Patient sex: M
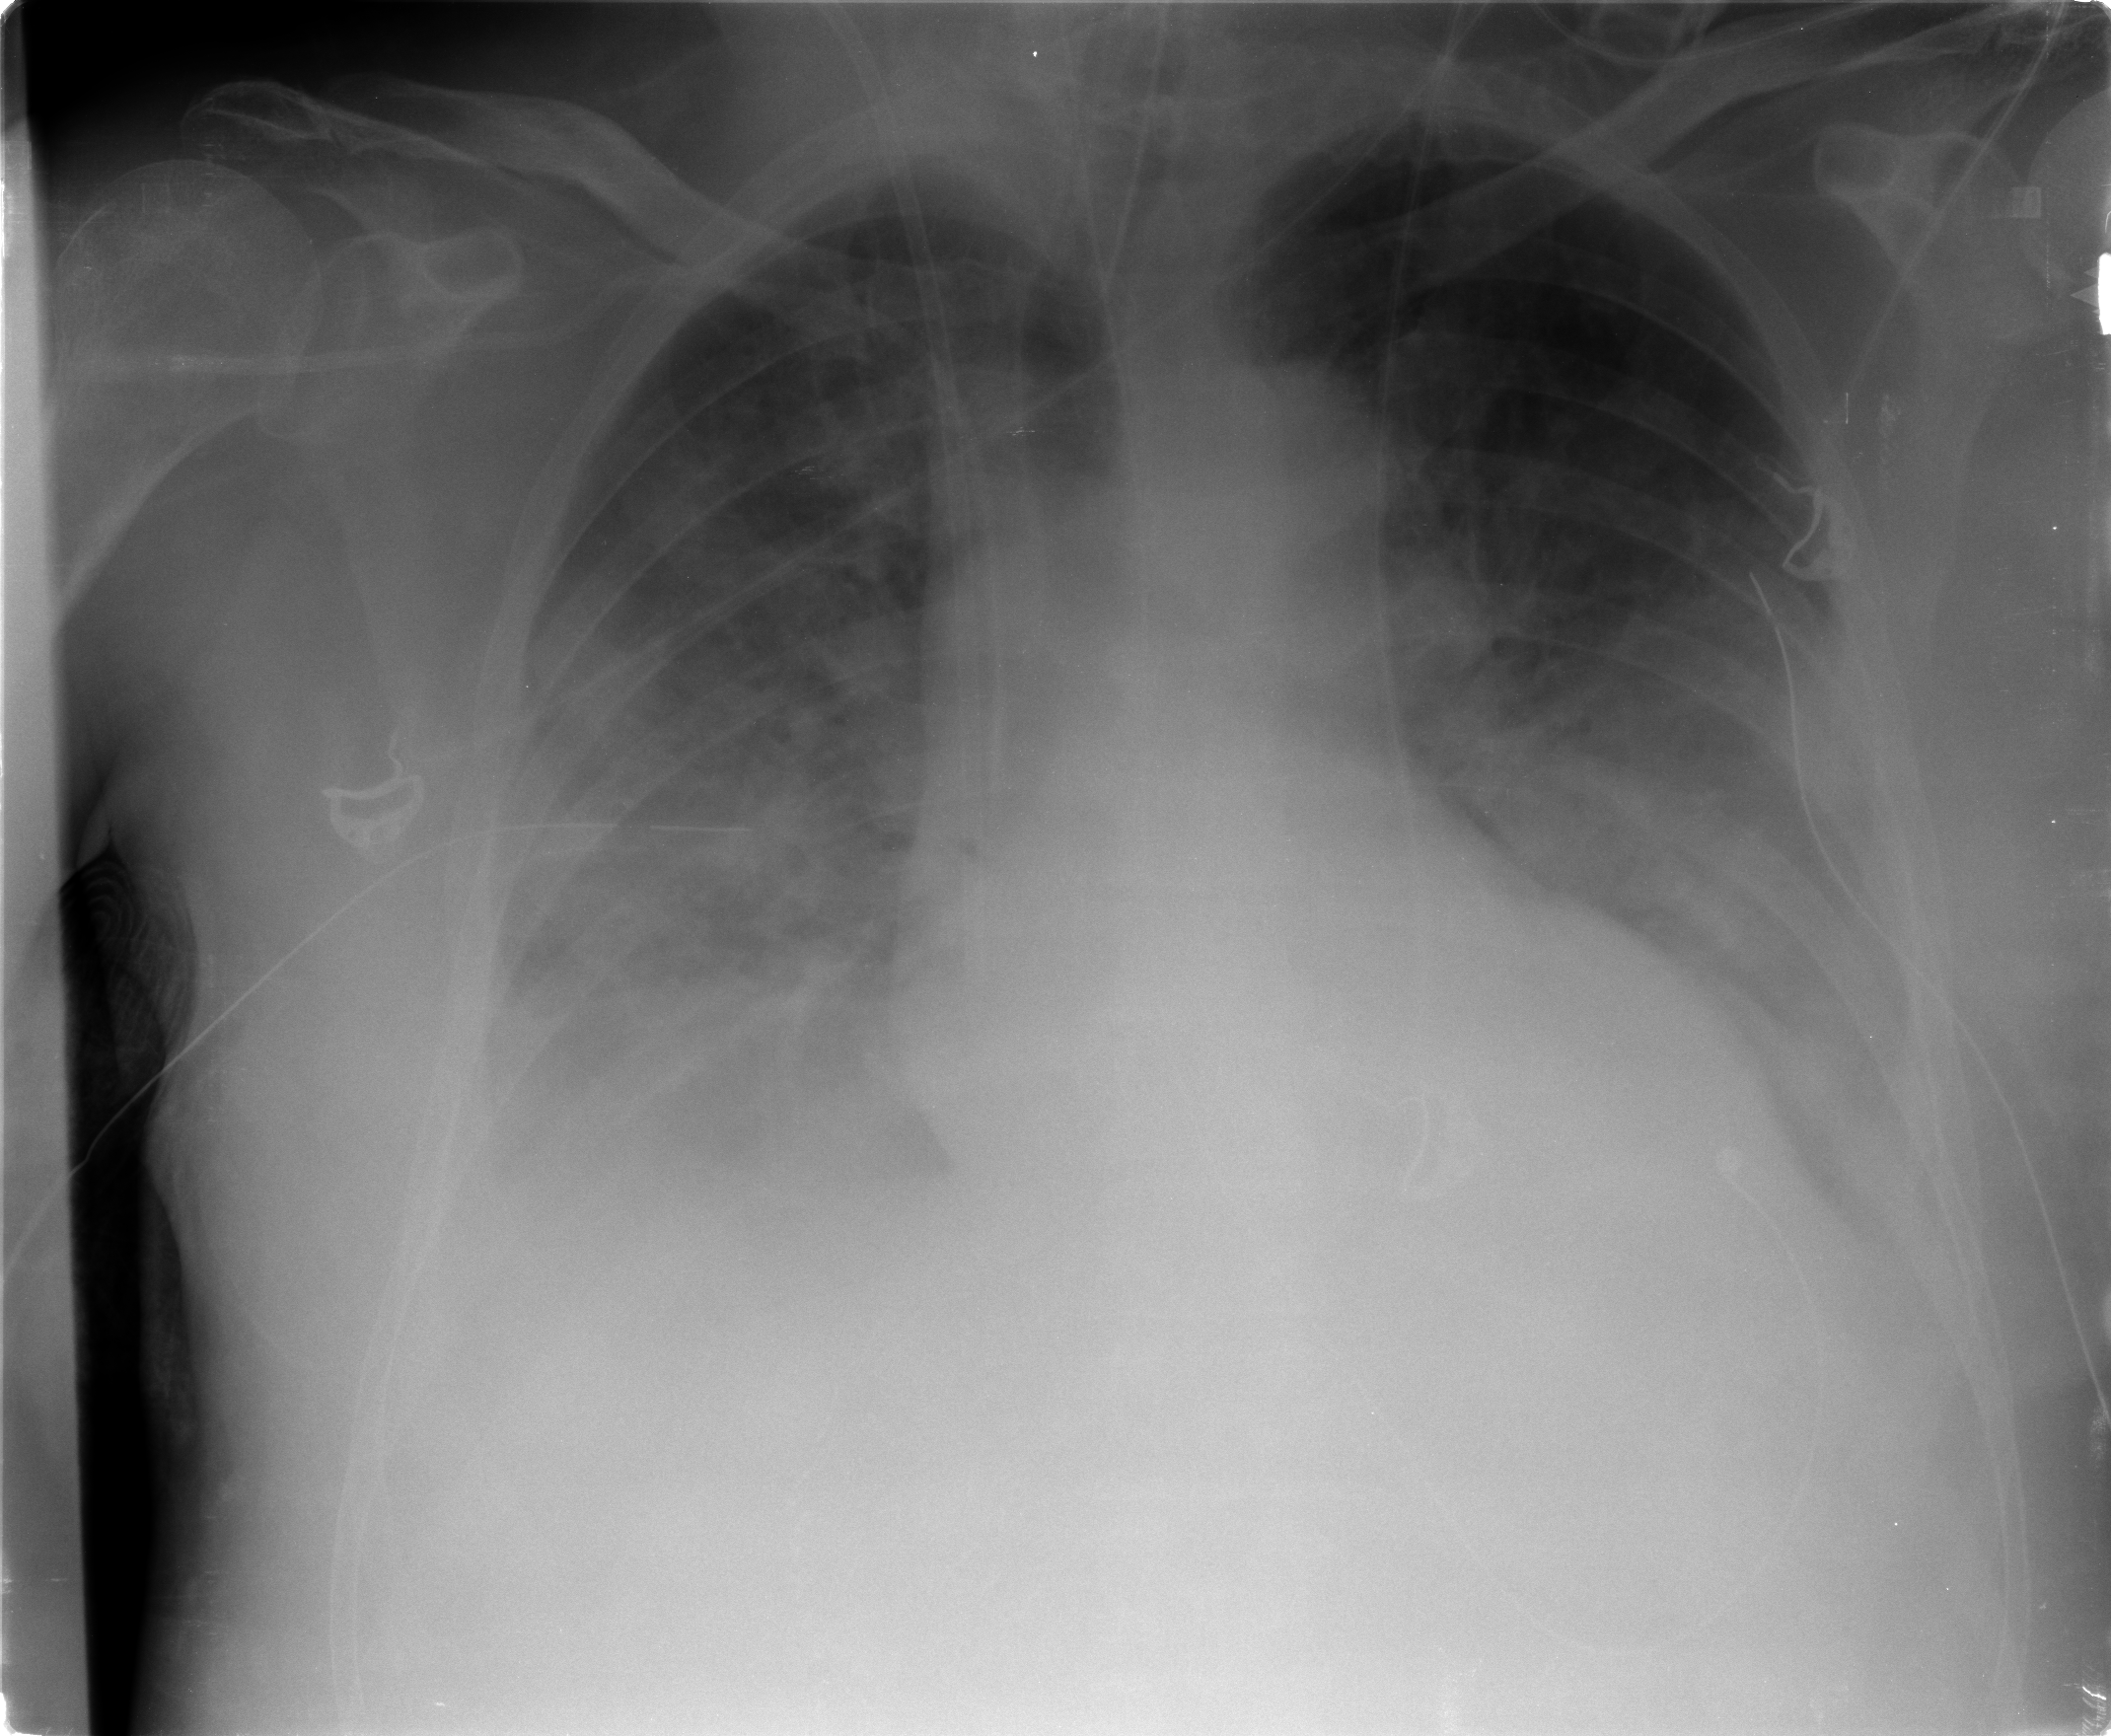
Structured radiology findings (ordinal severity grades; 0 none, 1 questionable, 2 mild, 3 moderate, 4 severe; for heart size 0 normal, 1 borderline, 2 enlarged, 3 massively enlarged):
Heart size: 1
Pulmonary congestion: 3
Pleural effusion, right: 3
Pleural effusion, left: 2
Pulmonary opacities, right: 2
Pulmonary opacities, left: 2
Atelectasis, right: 3
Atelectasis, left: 3